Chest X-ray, PA view. Patient: 45 years old, sex F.
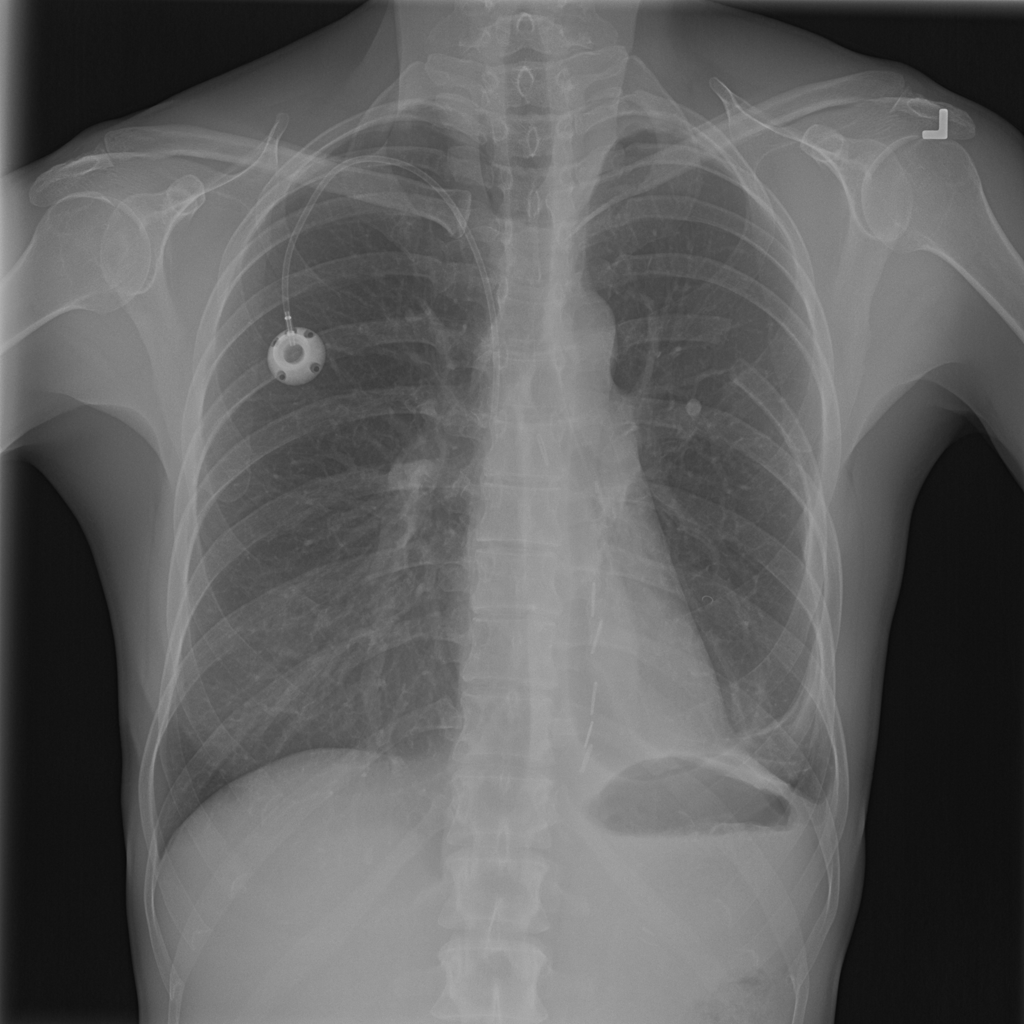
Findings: No Finding